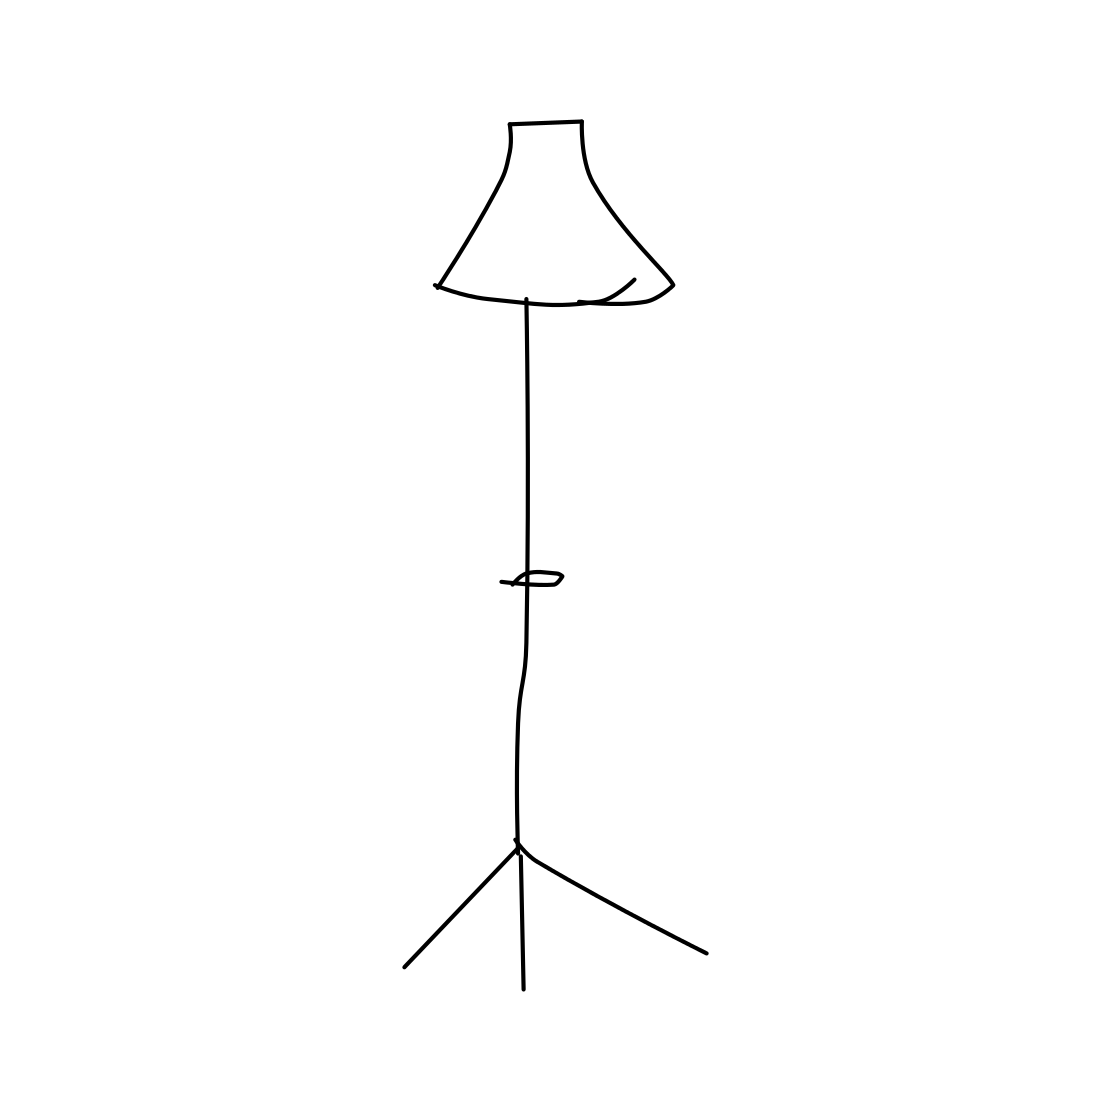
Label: floor lamp